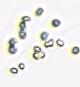
Label: Phaeocystis